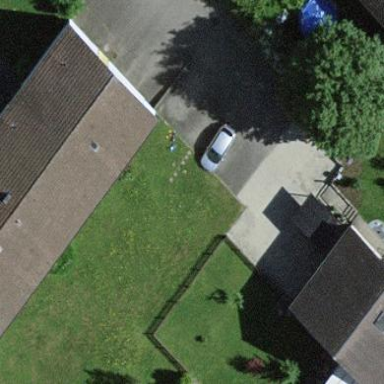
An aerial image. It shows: Residential building.